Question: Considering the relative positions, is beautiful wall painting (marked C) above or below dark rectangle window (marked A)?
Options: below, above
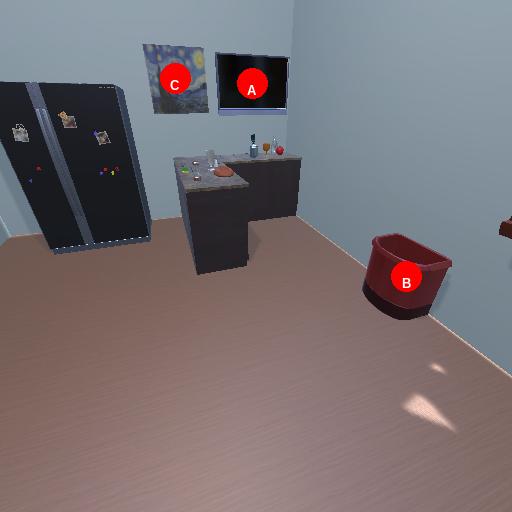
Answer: below